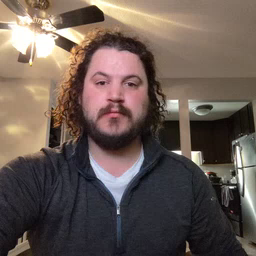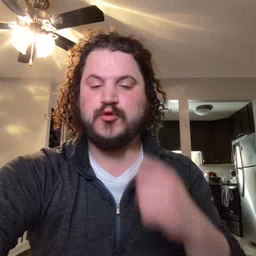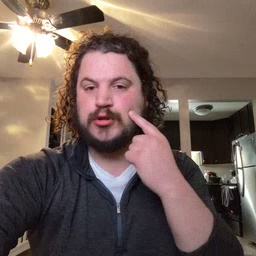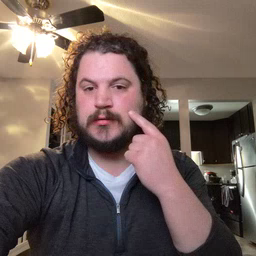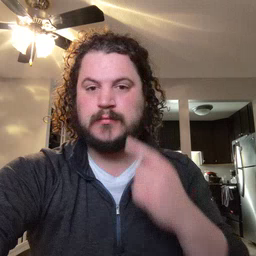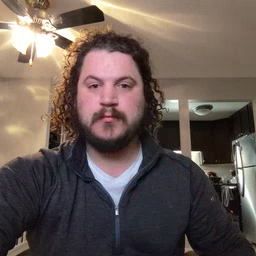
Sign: cheek